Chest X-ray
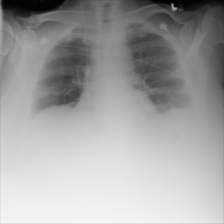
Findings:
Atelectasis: negative
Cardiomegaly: negative
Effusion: negative
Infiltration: negative
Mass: negative
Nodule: negative
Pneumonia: negative
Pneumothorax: negative
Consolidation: negative
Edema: negative
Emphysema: negative
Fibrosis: negative
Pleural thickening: negative
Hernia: negative